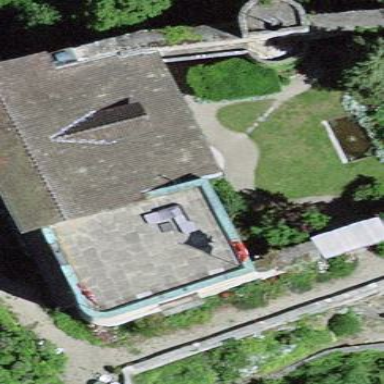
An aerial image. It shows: Historic castle building.